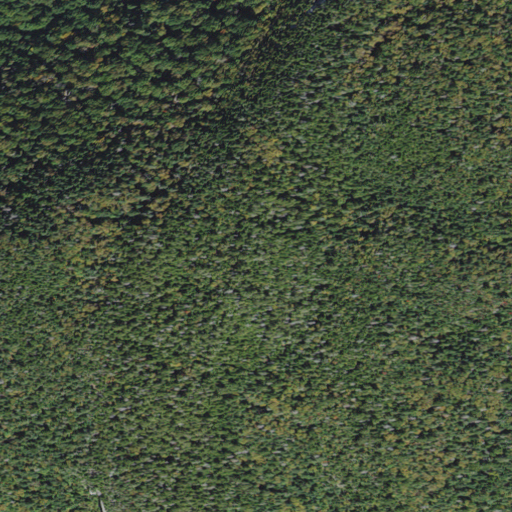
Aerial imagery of mountain in Vermont named Laraway Mountain containing evergreen forest and mixed forest